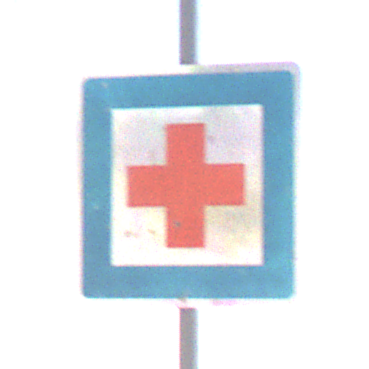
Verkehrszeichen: ErsteHilfe
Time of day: Midday
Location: Outdoor (Nature)
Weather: Clear
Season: NotSpecified
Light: Natural